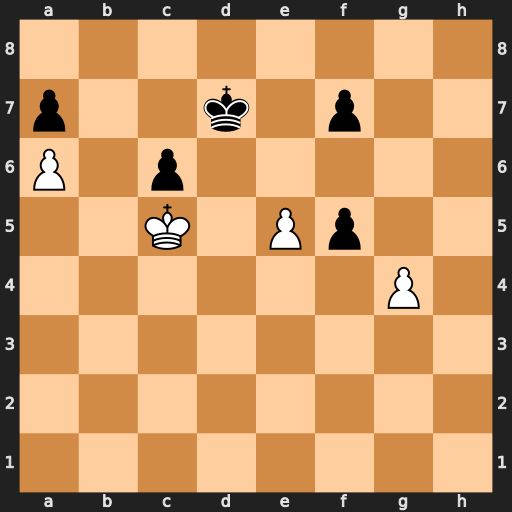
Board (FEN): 8/p2k1p2/P1p5/2K1Pp2/6P1/8/8/8
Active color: w
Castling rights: -
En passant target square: -
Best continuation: gxf5 Kc7 e6